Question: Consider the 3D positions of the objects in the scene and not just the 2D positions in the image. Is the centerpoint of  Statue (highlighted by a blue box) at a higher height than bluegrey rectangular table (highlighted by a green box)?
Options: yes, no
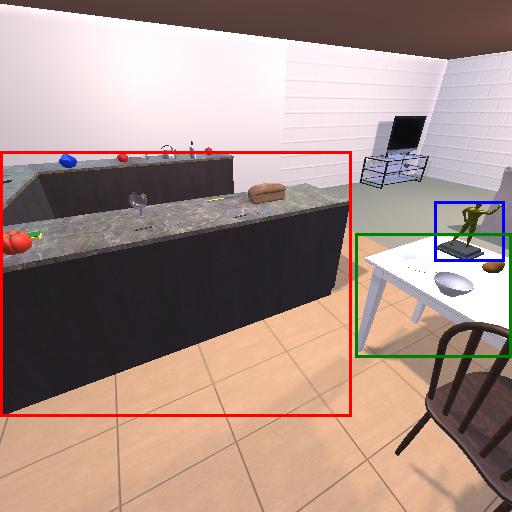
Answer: yes